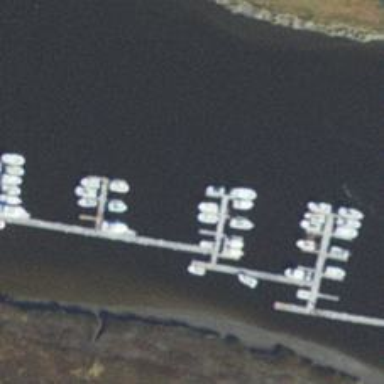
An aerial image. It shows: Pier with mooring facilities.